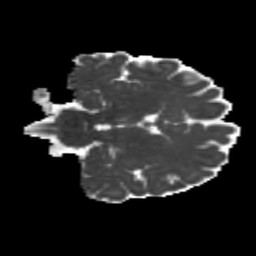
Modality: MD
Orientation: coronal
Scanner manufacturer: siemens
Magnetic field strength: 3 T
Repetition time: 4.16 s
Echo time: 0.0806 s